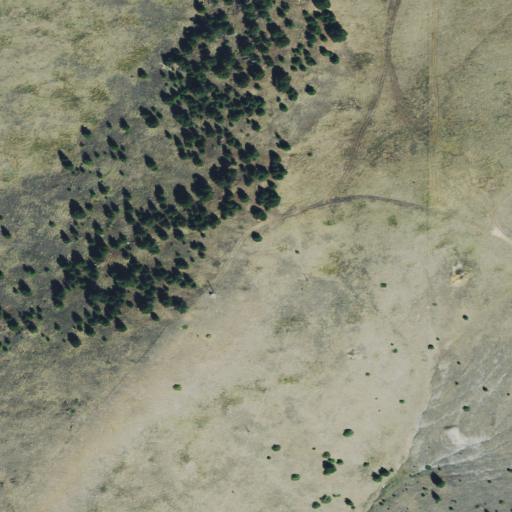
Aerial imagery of mountain in Montana named Red Hill containing shrub, evergreen forest, and grassland